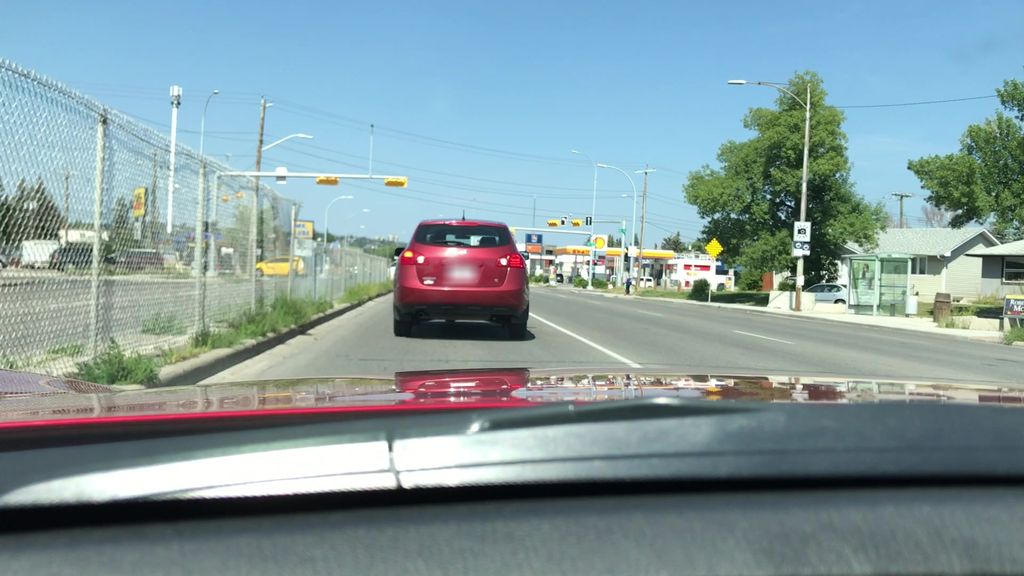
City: calgary